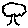
Label: tree